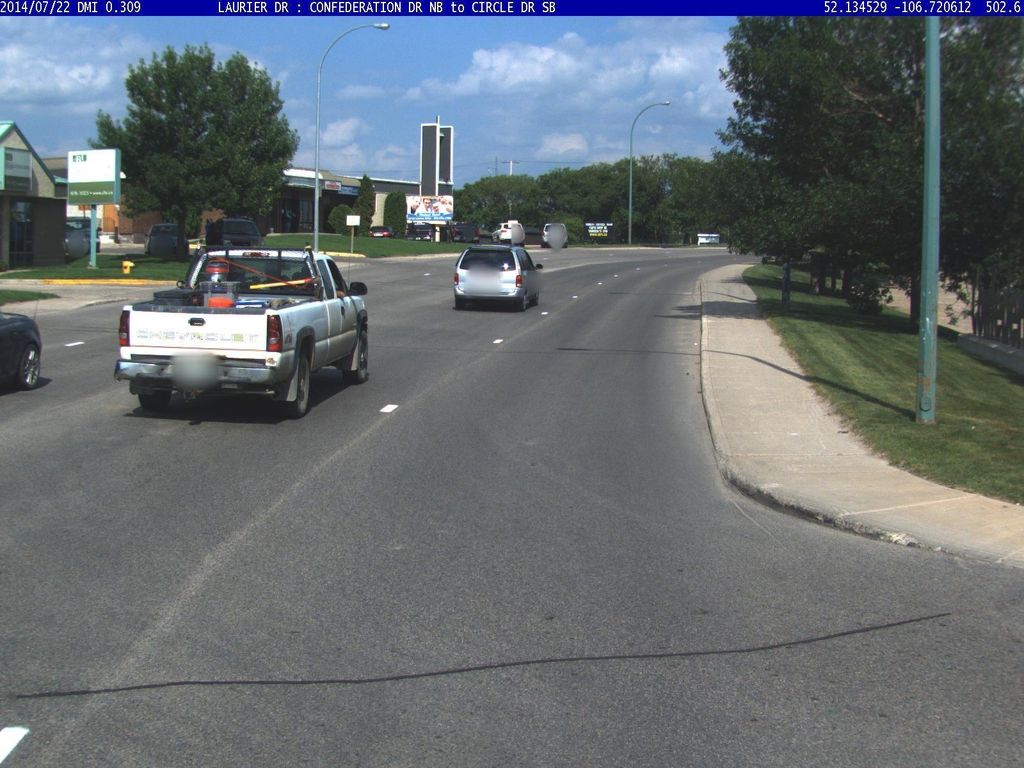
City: saskatoon